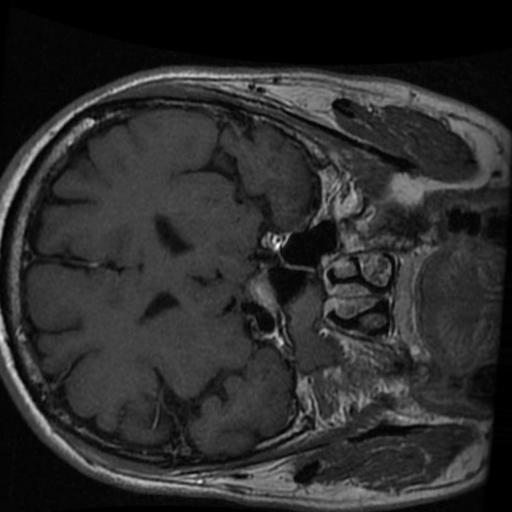
Label: brain_tumor